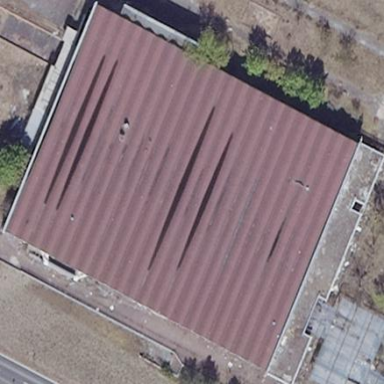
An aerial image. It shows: Commercial building.